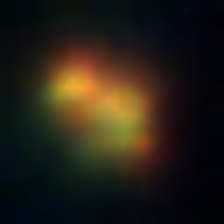
Taxon: NanoPlankton
Group: Other